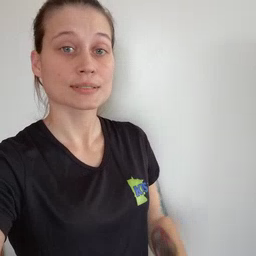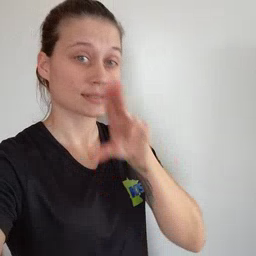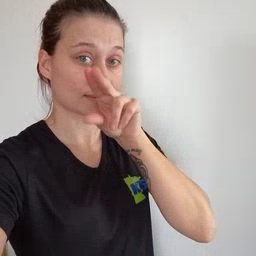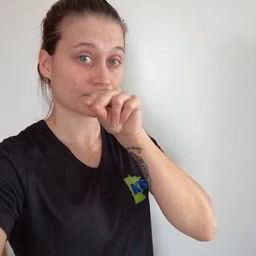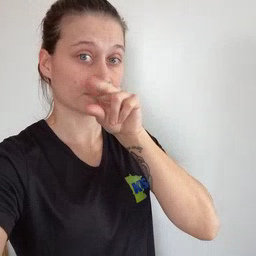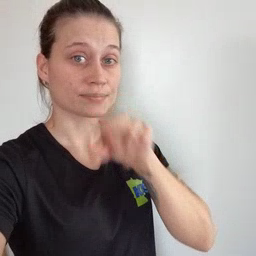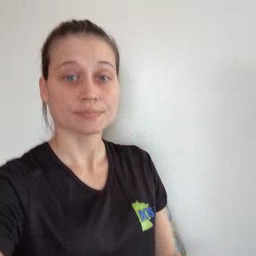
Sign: duck